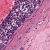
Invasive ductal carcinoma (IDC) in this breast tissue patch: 0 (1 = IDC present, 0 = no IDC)